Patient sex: M
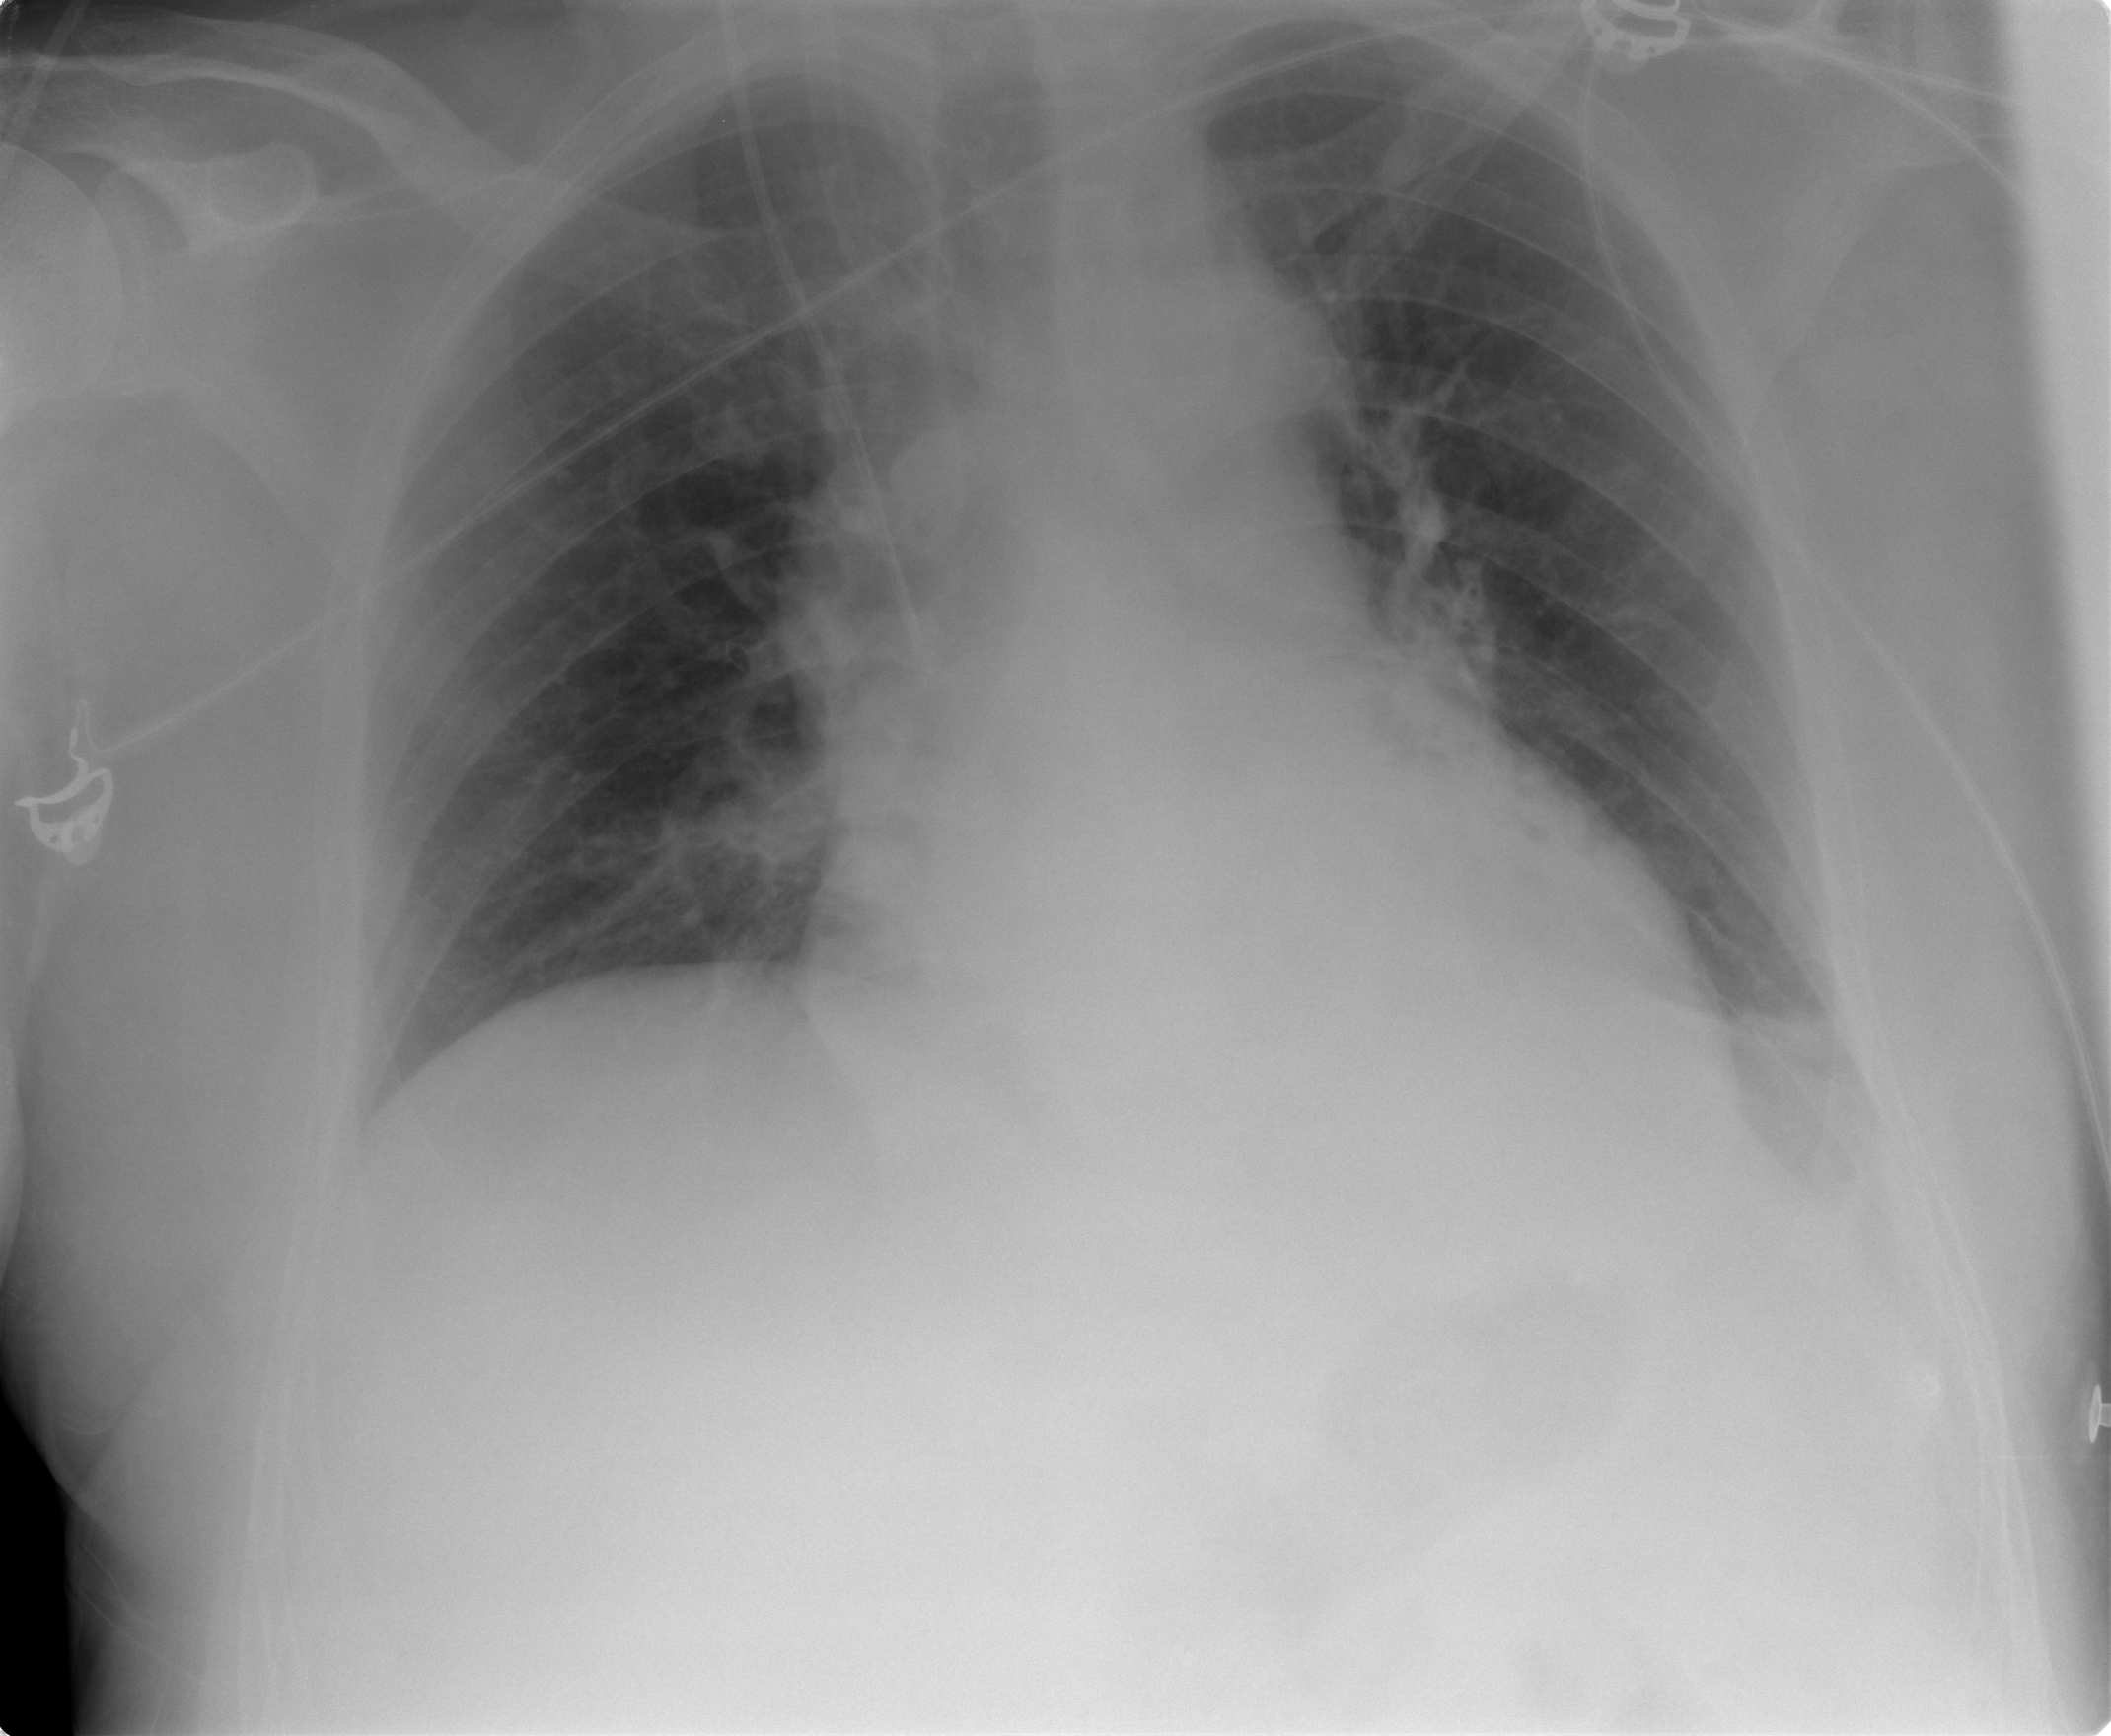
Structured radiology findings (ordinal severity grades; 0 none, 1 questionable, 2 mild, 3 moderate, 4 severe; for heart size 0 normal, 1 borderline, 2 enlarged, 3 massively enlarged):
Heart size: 1
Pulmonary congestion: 0
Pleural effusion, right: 0
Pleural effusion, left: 0
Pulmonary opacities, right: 0
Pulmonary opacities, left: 0
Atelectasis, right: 0
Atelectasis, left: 2